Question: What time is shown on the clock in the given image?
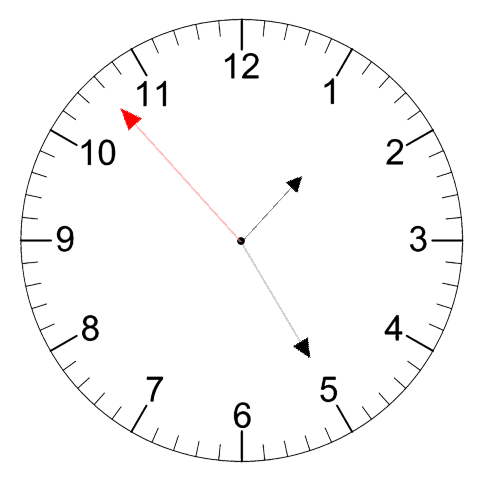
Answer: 01:24:53